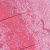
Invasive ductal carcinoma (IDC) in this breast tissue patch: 0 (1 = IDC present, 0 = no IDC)